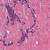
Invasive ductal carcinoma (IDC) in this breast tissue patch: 1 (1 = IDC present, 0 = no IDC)